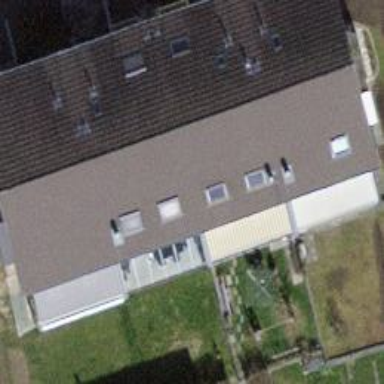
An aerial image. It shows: Building with tiled roof.